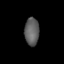
Tissue: lung
Cell type: Epithelial cells
Senescence score: 0.1741
Nuclear area (px): 393
Mean DAPI intensity: 94.524